Field crop: tomato
Growth stage: 1
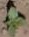
Species: solanum